Field crop: maize
Growth stage: 2
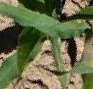
Species: maize